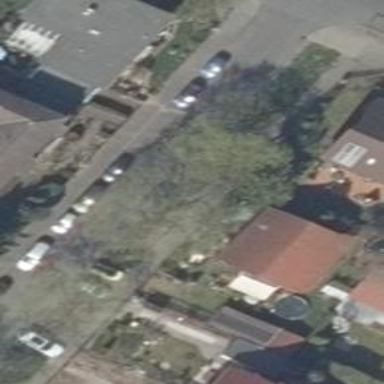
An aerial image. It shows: Deciduous tree with broadleaved leaves.